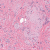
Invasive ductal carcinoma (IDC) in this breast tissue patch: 1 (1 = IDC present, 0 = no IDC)